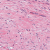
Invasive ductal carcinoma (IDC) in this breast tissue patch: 0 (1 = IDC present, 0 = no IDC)